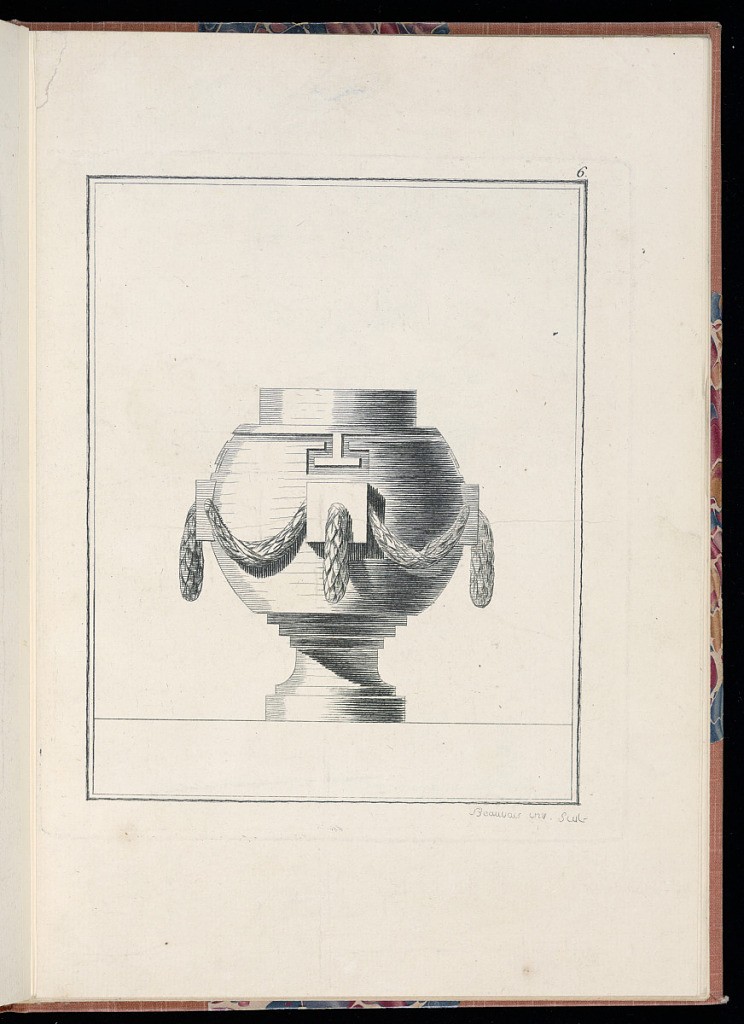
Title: Ornamental Vase Design
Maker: Jacques-Philippe de Beauvais, French, 1739 – 1781
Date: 1760
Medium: Etching on laid paper
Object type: Print
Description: Globular vase with a wide mouth. The vase is decorated with linear carving at the shoulder and a draped garland around its belly. The bottom of the vase is stepped to the foot. The vase is raised on a low, simple plinth. The plate is signed and numbered.